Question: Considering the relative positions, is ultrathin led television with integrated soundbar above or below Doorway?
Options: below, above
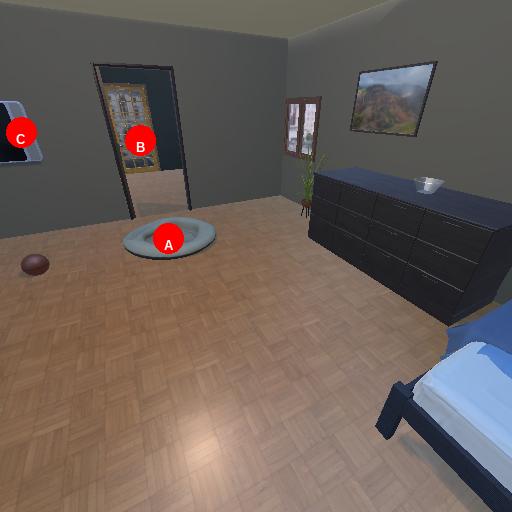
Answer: below